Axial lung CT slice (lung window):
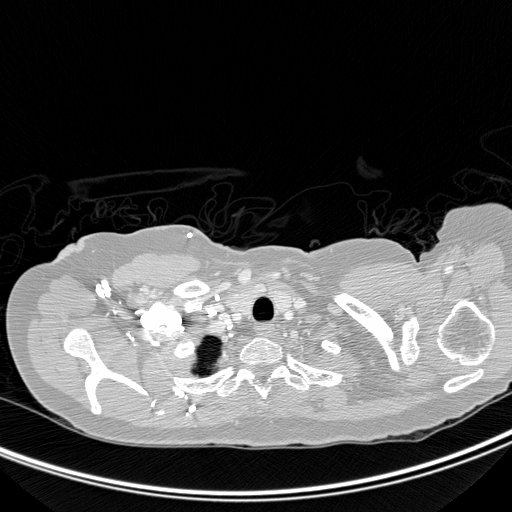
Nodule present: no